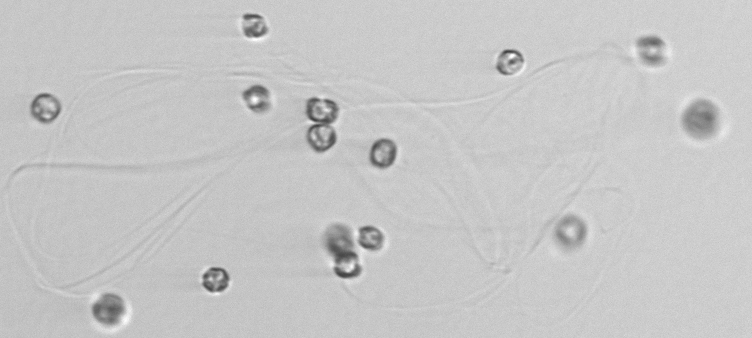
Label: Thalassiosira_sp_aff_mala